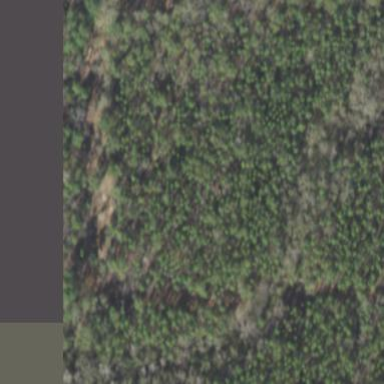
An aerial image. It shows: Forest area dominated by needle-leaved trees.